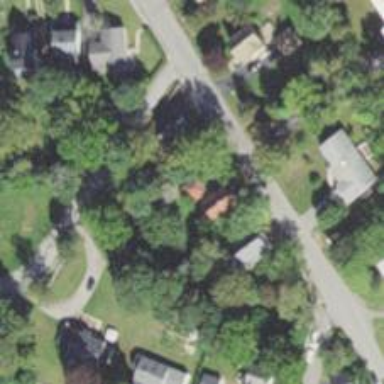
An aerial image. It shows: Residential driveway serving as service road.